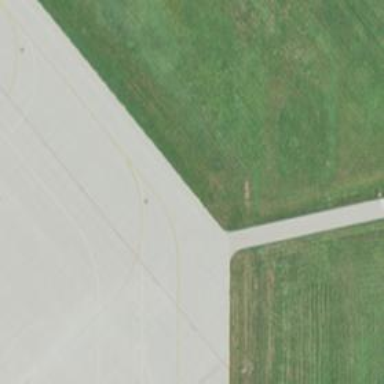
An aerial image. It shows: View of taxiway at the airport.